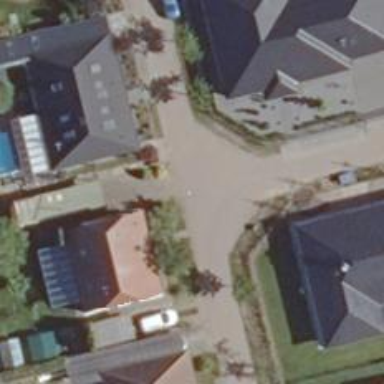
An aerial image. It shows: Smoothly paved residential road.